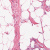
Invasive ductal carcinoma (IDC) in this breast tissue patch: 0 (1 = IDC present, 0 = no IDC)